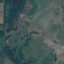
Land use / land cover class: Pasture